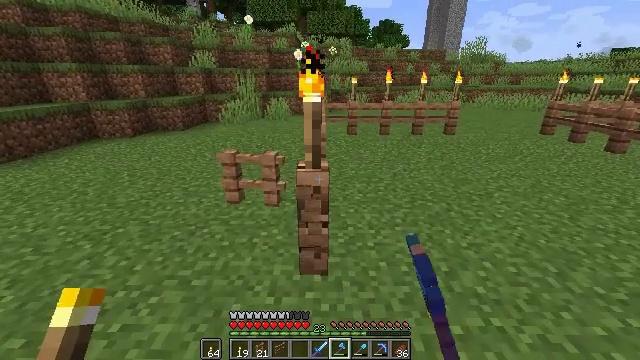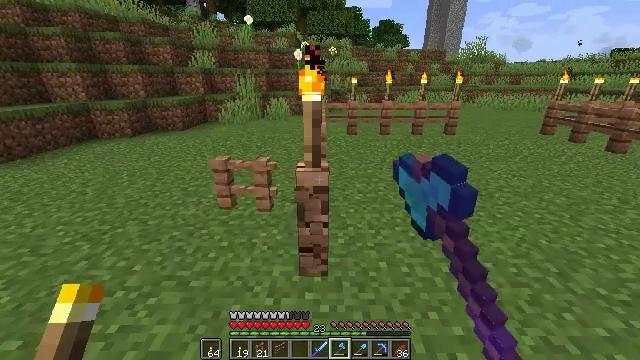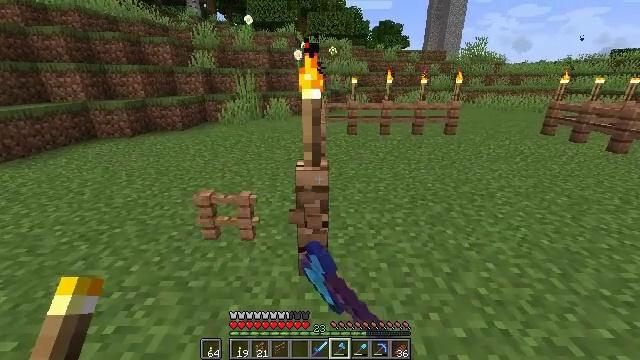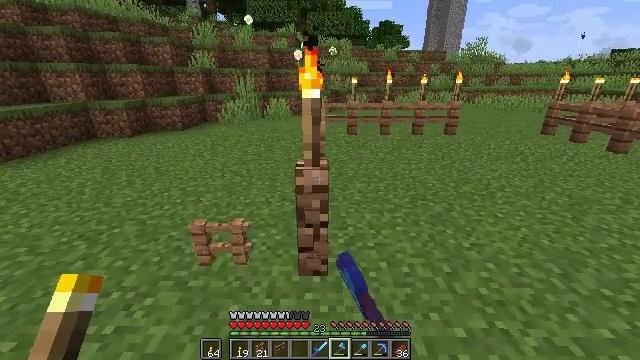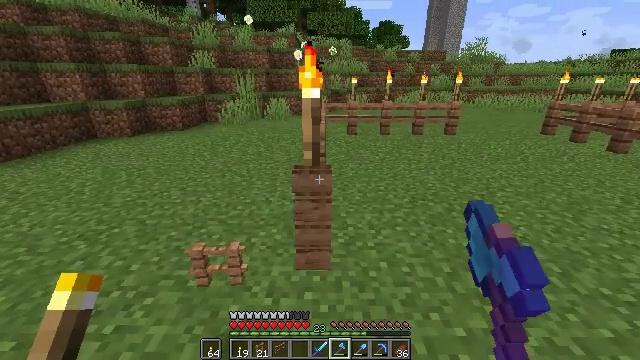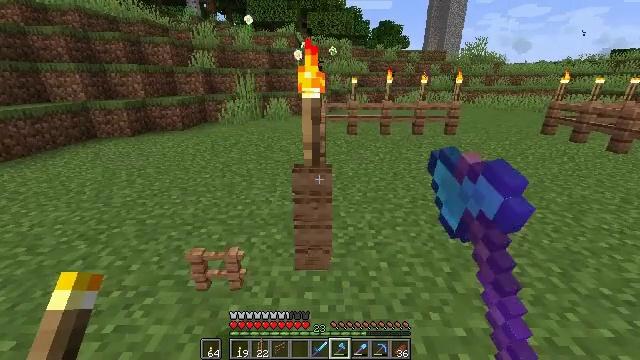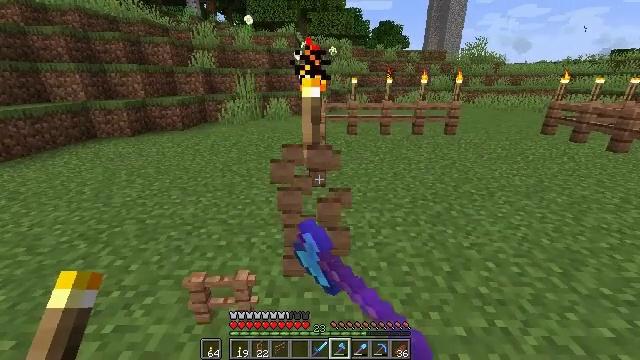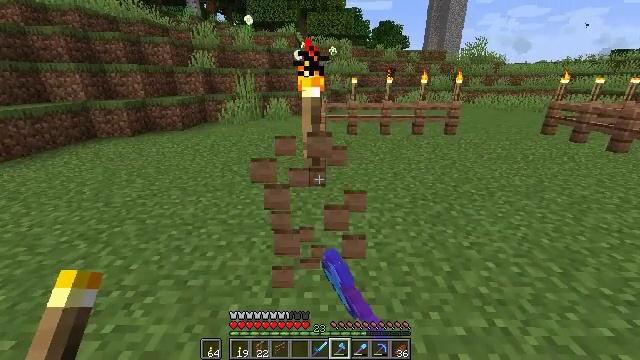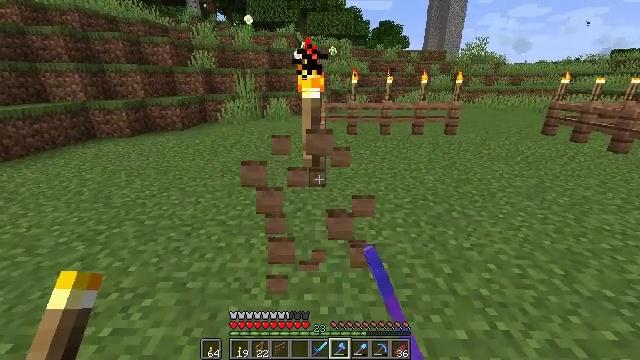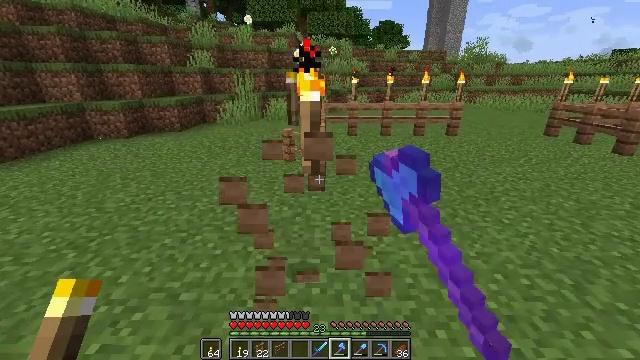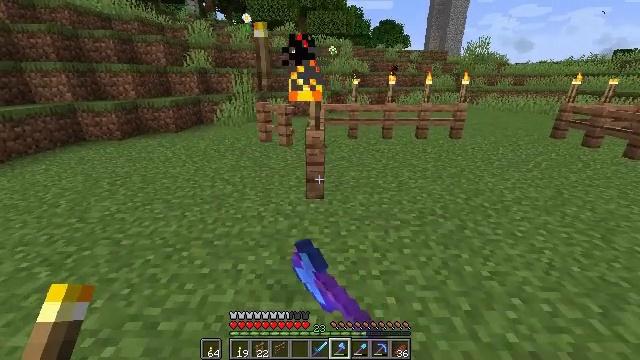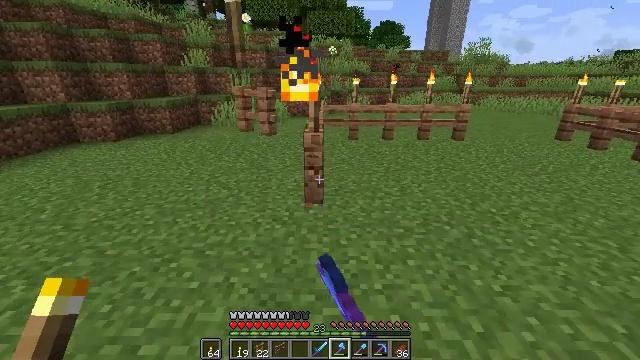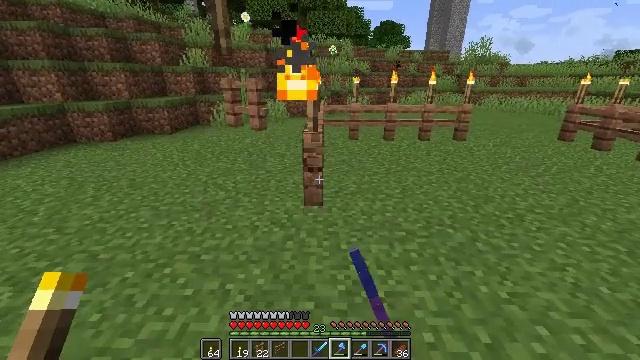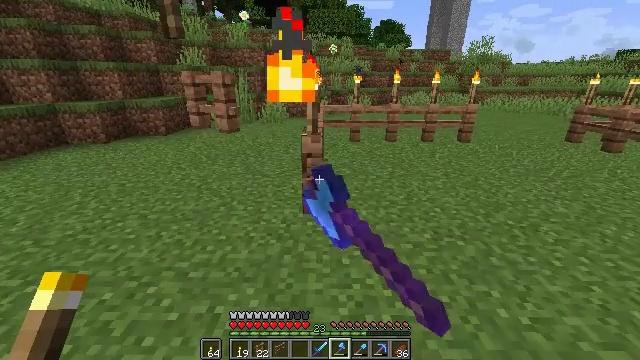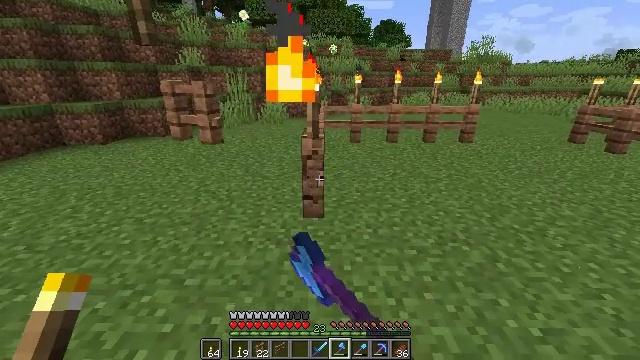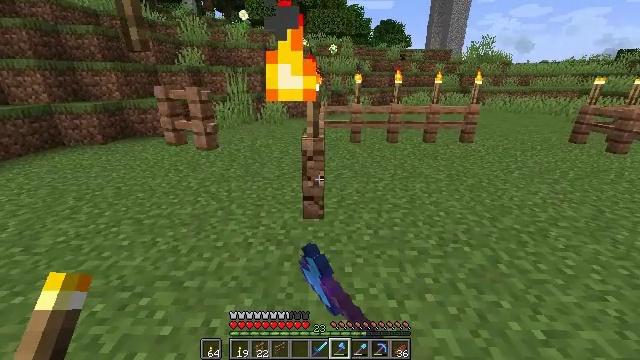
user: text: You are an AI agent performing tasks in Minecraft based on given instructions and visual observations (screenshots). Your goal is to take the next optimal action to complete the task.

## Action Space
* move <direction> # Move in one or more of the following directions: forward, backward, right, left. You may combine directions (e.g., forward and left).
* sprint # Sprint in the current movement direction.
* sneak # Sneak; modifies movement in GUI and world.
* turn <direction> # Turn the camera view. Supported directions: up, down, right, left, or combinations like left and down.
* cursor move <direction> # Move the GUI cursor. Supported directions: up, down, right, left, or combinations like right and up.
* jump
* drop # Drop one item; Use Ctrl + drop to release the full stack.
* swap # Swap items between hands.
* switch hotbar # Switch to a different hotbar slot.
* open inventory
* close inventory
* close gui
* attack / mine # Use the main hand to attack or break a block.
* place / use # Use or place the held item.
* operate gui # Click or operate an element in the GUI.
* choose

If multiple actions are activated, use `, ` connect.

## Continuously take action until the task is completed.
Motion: motion action
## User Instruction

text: Mine the jungle fence for wood.
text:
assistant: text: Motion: attack / mine
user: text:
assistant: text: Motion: attack / mine
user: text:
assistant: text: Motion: attack / mine
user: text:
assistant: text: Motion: attack / mine
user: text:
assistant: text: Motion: attack / mine
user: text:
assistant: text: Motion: attack / mine
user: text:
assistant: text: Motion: attack / mine
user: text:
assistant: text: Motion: move forward, attack / mine
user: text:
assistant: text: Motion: move forward, attack / mine
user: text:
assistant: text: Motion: move forward, attack / mine
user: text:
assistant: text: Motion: move forward, attack / mine
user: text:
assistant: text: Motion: move forward, attack / mine
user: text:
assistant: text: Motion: attack / mine
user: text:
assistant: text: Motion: attack / mine
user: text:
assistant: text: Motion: attack / mine
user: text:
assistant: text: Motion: attack / mine
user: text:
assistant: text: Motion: attack / mine
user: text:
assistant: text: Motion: attack / mine
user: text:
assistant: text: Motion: attack / mine
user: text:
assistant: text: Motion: attack / mine
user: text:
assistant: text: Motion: attack / mine
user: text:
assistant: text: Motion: attack / mine
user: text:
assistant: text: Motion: attack / mine
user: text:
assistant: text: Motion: move forward, attack / mine
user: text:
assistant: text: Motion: move forward, attack / mine
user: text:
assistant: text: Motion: move forward, attack / mine
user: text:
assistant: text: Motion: move forward, attack / mine
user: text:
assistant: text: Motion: move forward, attack / mine
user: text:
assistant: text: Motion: move forward, attack / mine
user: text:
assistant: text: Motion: attack / mine